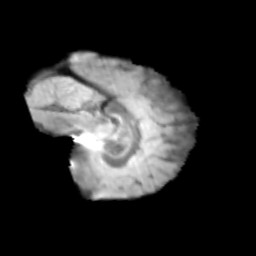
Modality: T2w
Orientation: sagittal
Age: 11
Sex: male
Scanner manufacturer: siemens
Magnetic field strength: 3 T
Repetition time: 3.8 s
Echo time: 0.07 s